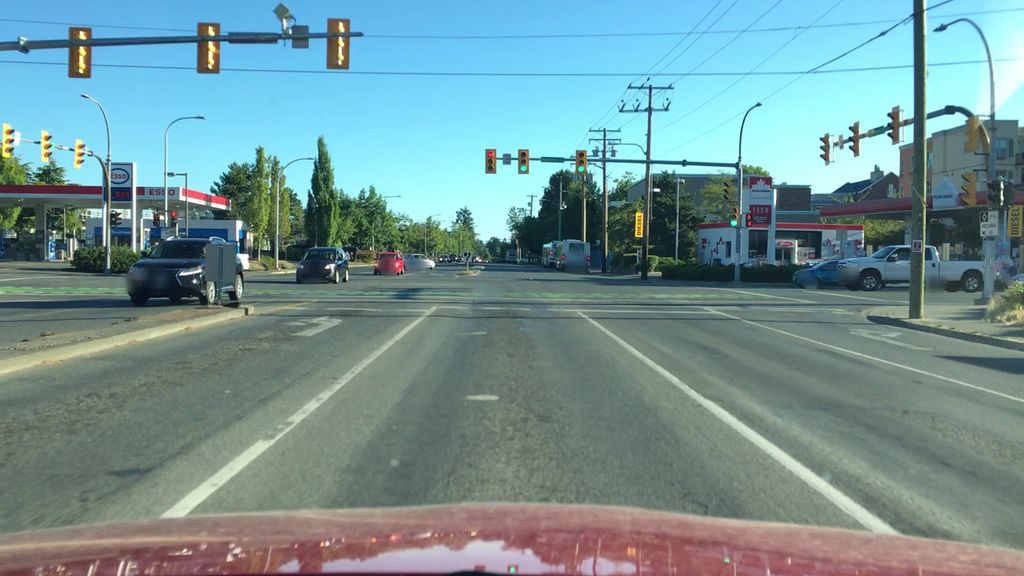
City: victoria